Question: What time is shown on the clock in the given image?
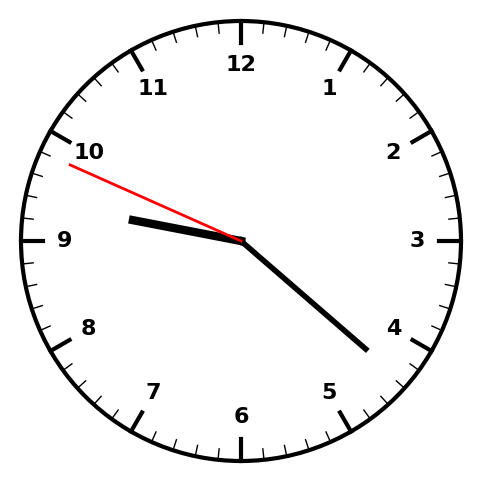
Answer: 09:21:49